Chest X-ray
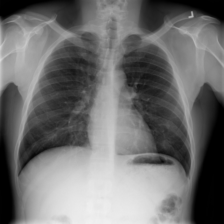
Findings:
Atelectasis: negative
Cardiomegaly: negative
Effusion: negative
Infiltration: negative
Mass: negative
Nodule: negative
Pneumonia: negative
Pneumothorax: negative
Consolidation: negative
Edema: negative
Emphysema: negative
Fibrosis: negative
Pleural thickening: negative
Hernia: negative